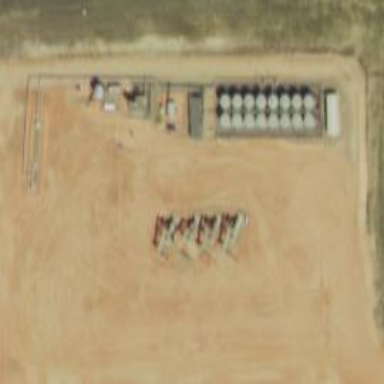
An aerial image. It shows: Petroleum well.